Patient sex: M
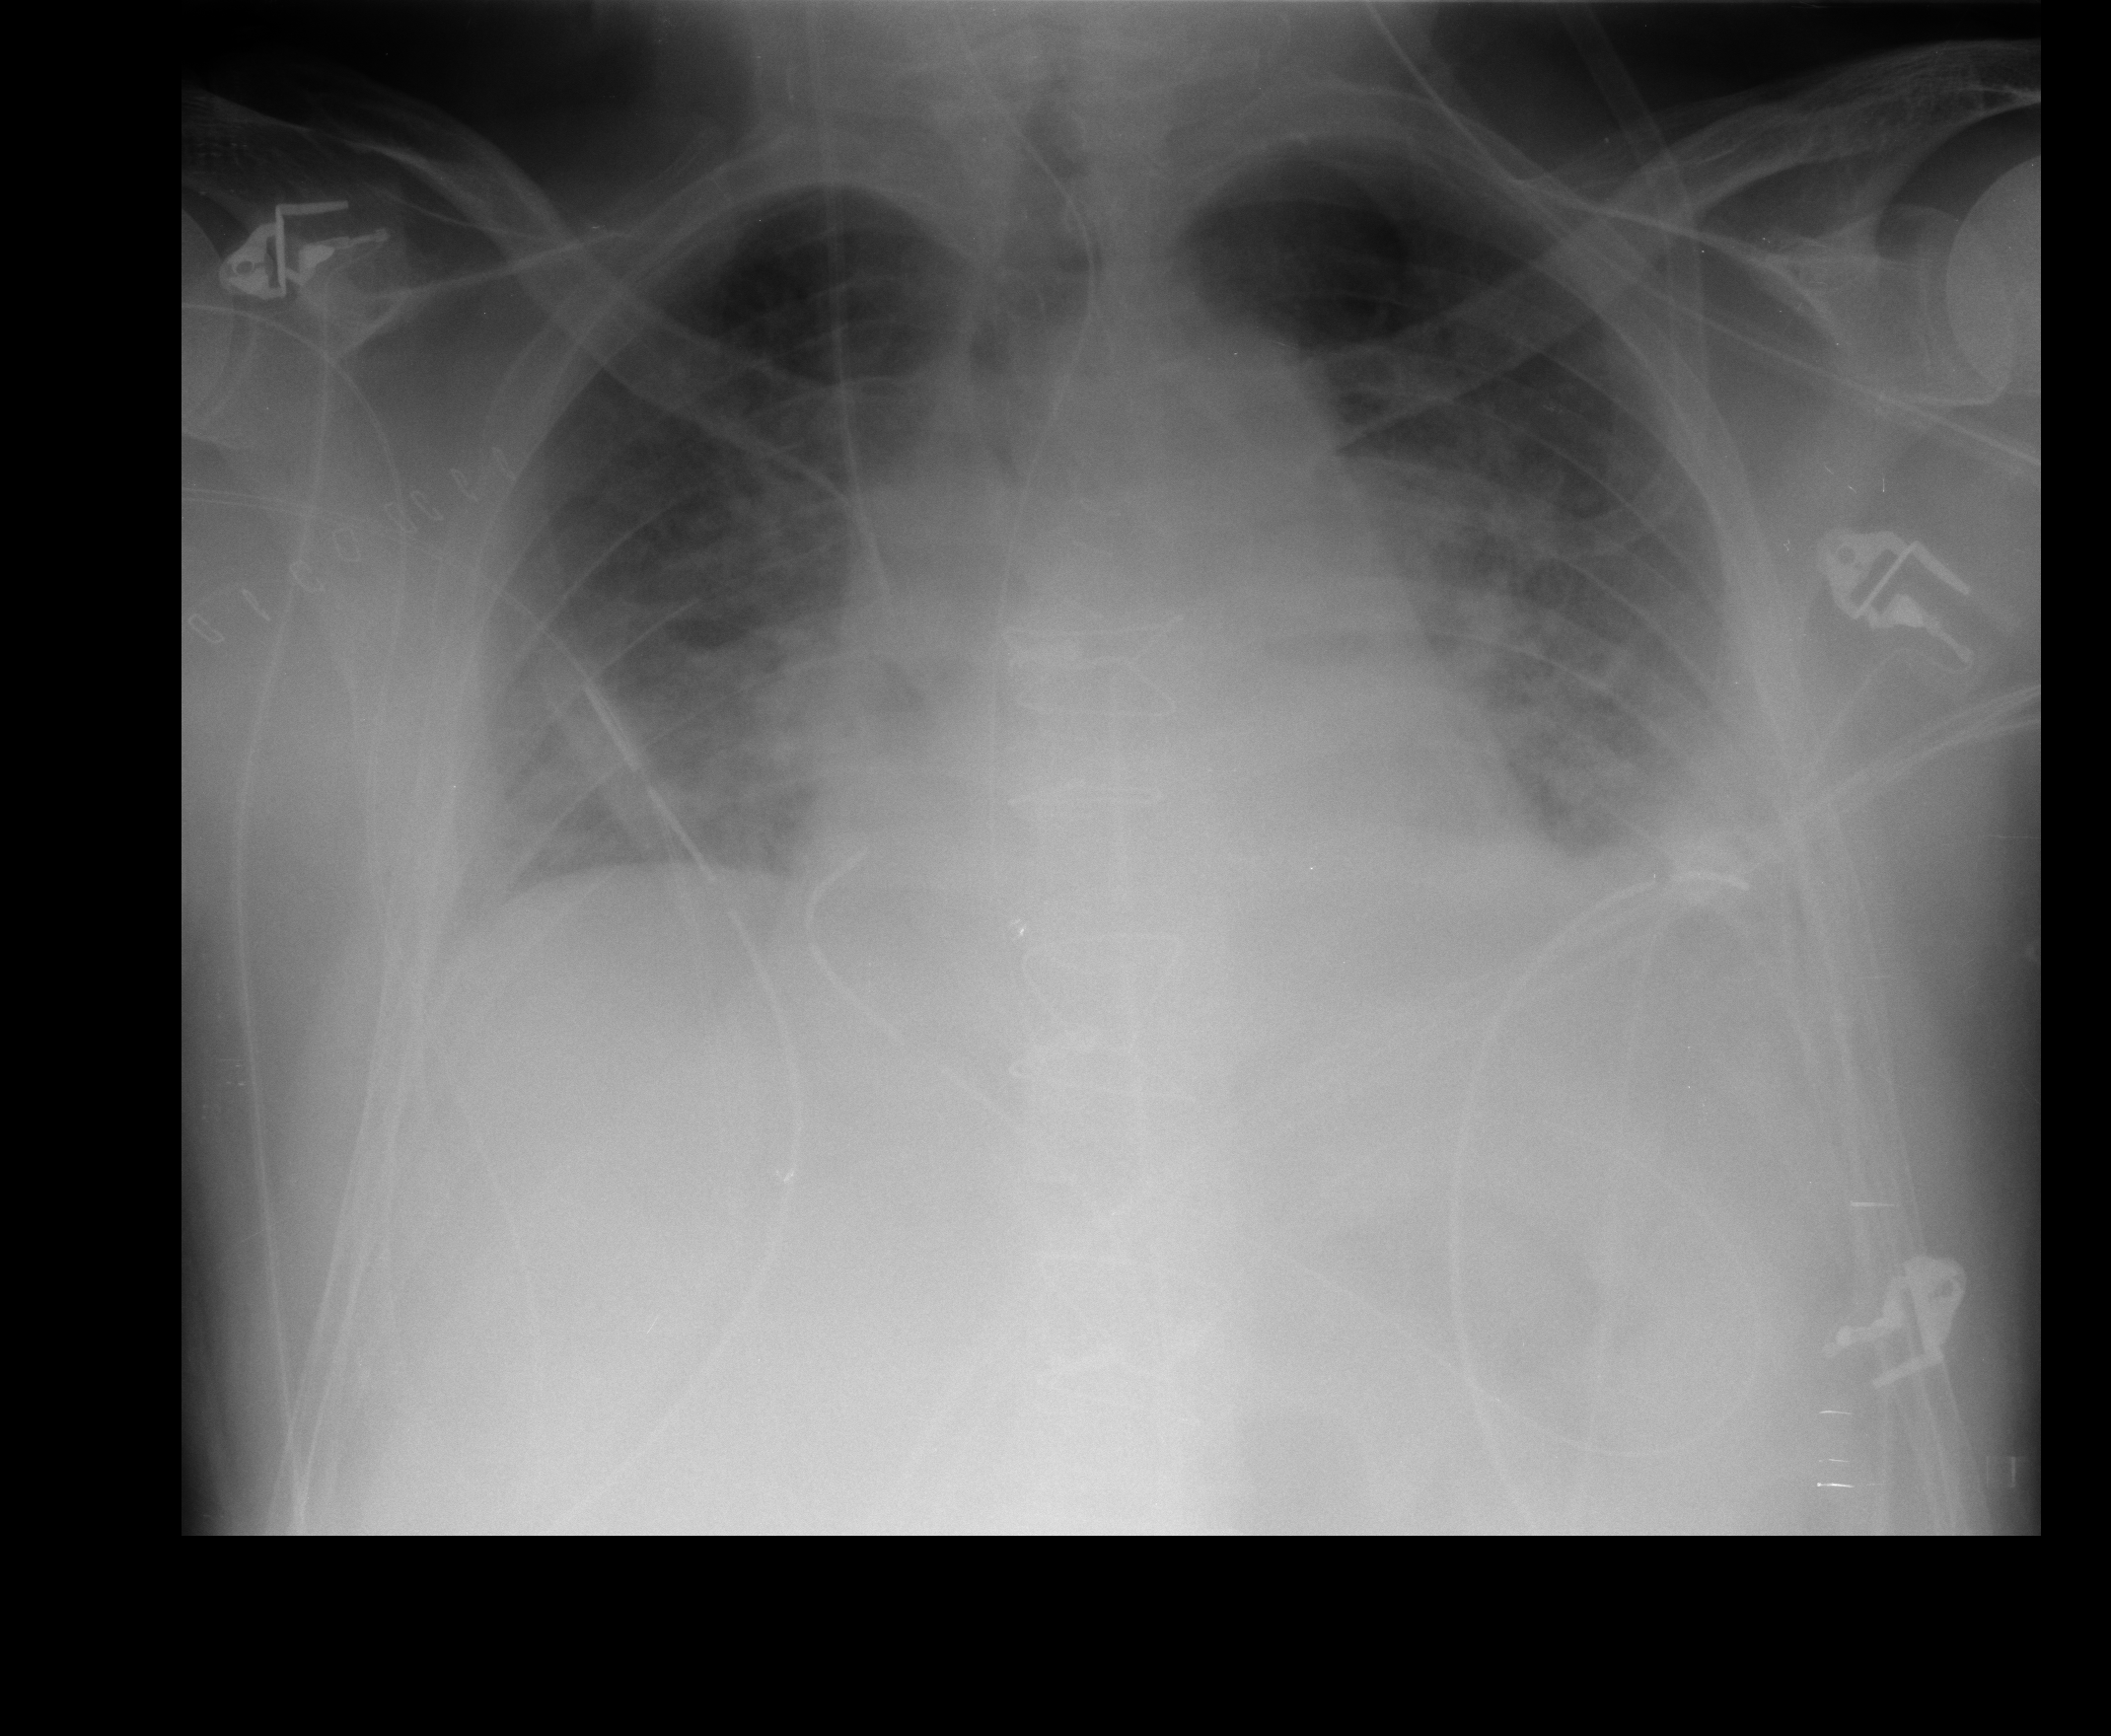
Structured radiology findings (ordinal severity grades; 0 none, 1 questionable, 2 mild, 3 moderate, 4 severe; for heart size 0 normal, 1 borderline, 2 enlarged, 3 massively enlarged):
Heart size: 2
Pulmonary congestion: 2
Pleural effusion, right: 2
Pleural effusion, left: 2
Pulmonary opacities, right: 1
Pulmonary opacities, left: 1
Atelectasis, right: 2
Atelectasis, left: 2